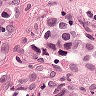
Metastatic tissue present: yes